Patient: sex M, age 81
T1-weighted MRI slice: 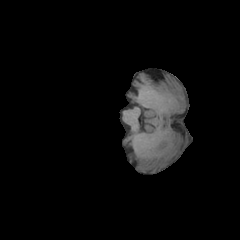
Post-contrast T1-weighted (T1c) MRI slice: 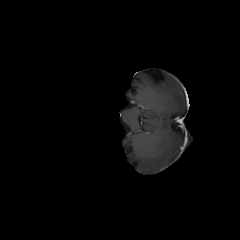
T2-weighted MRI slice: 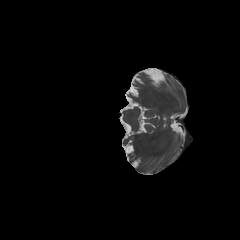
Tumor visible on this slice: no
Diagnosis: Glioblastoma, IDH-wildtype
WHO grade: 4